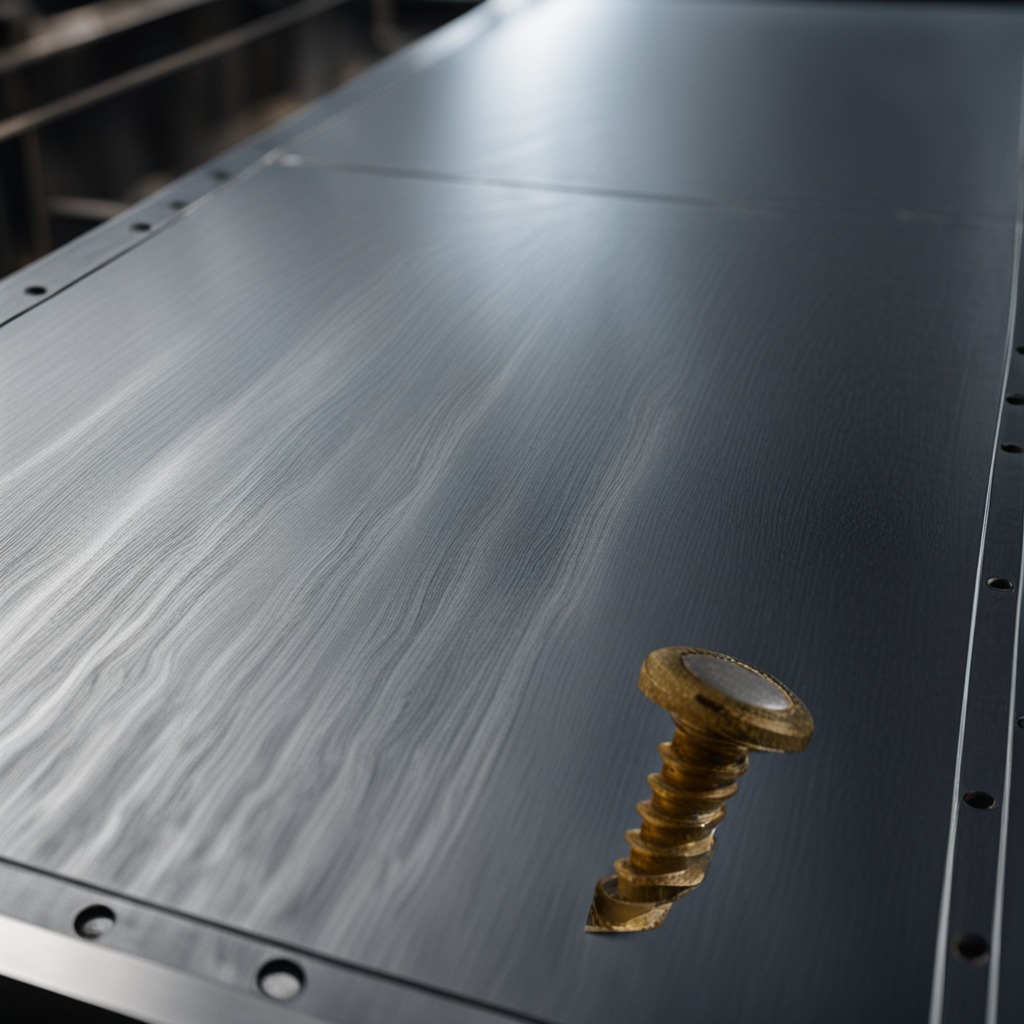
A metal screw is lying on a cold steel table in a mining workshop.